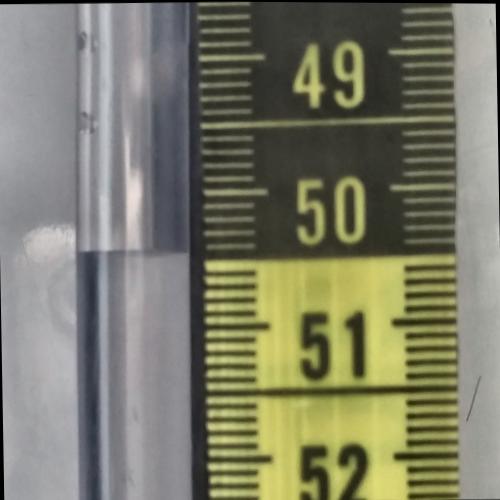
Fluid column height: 50.4 cm